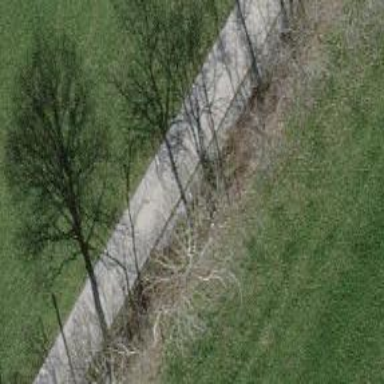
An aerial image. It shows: Hedge acting as barrier.